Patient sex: M
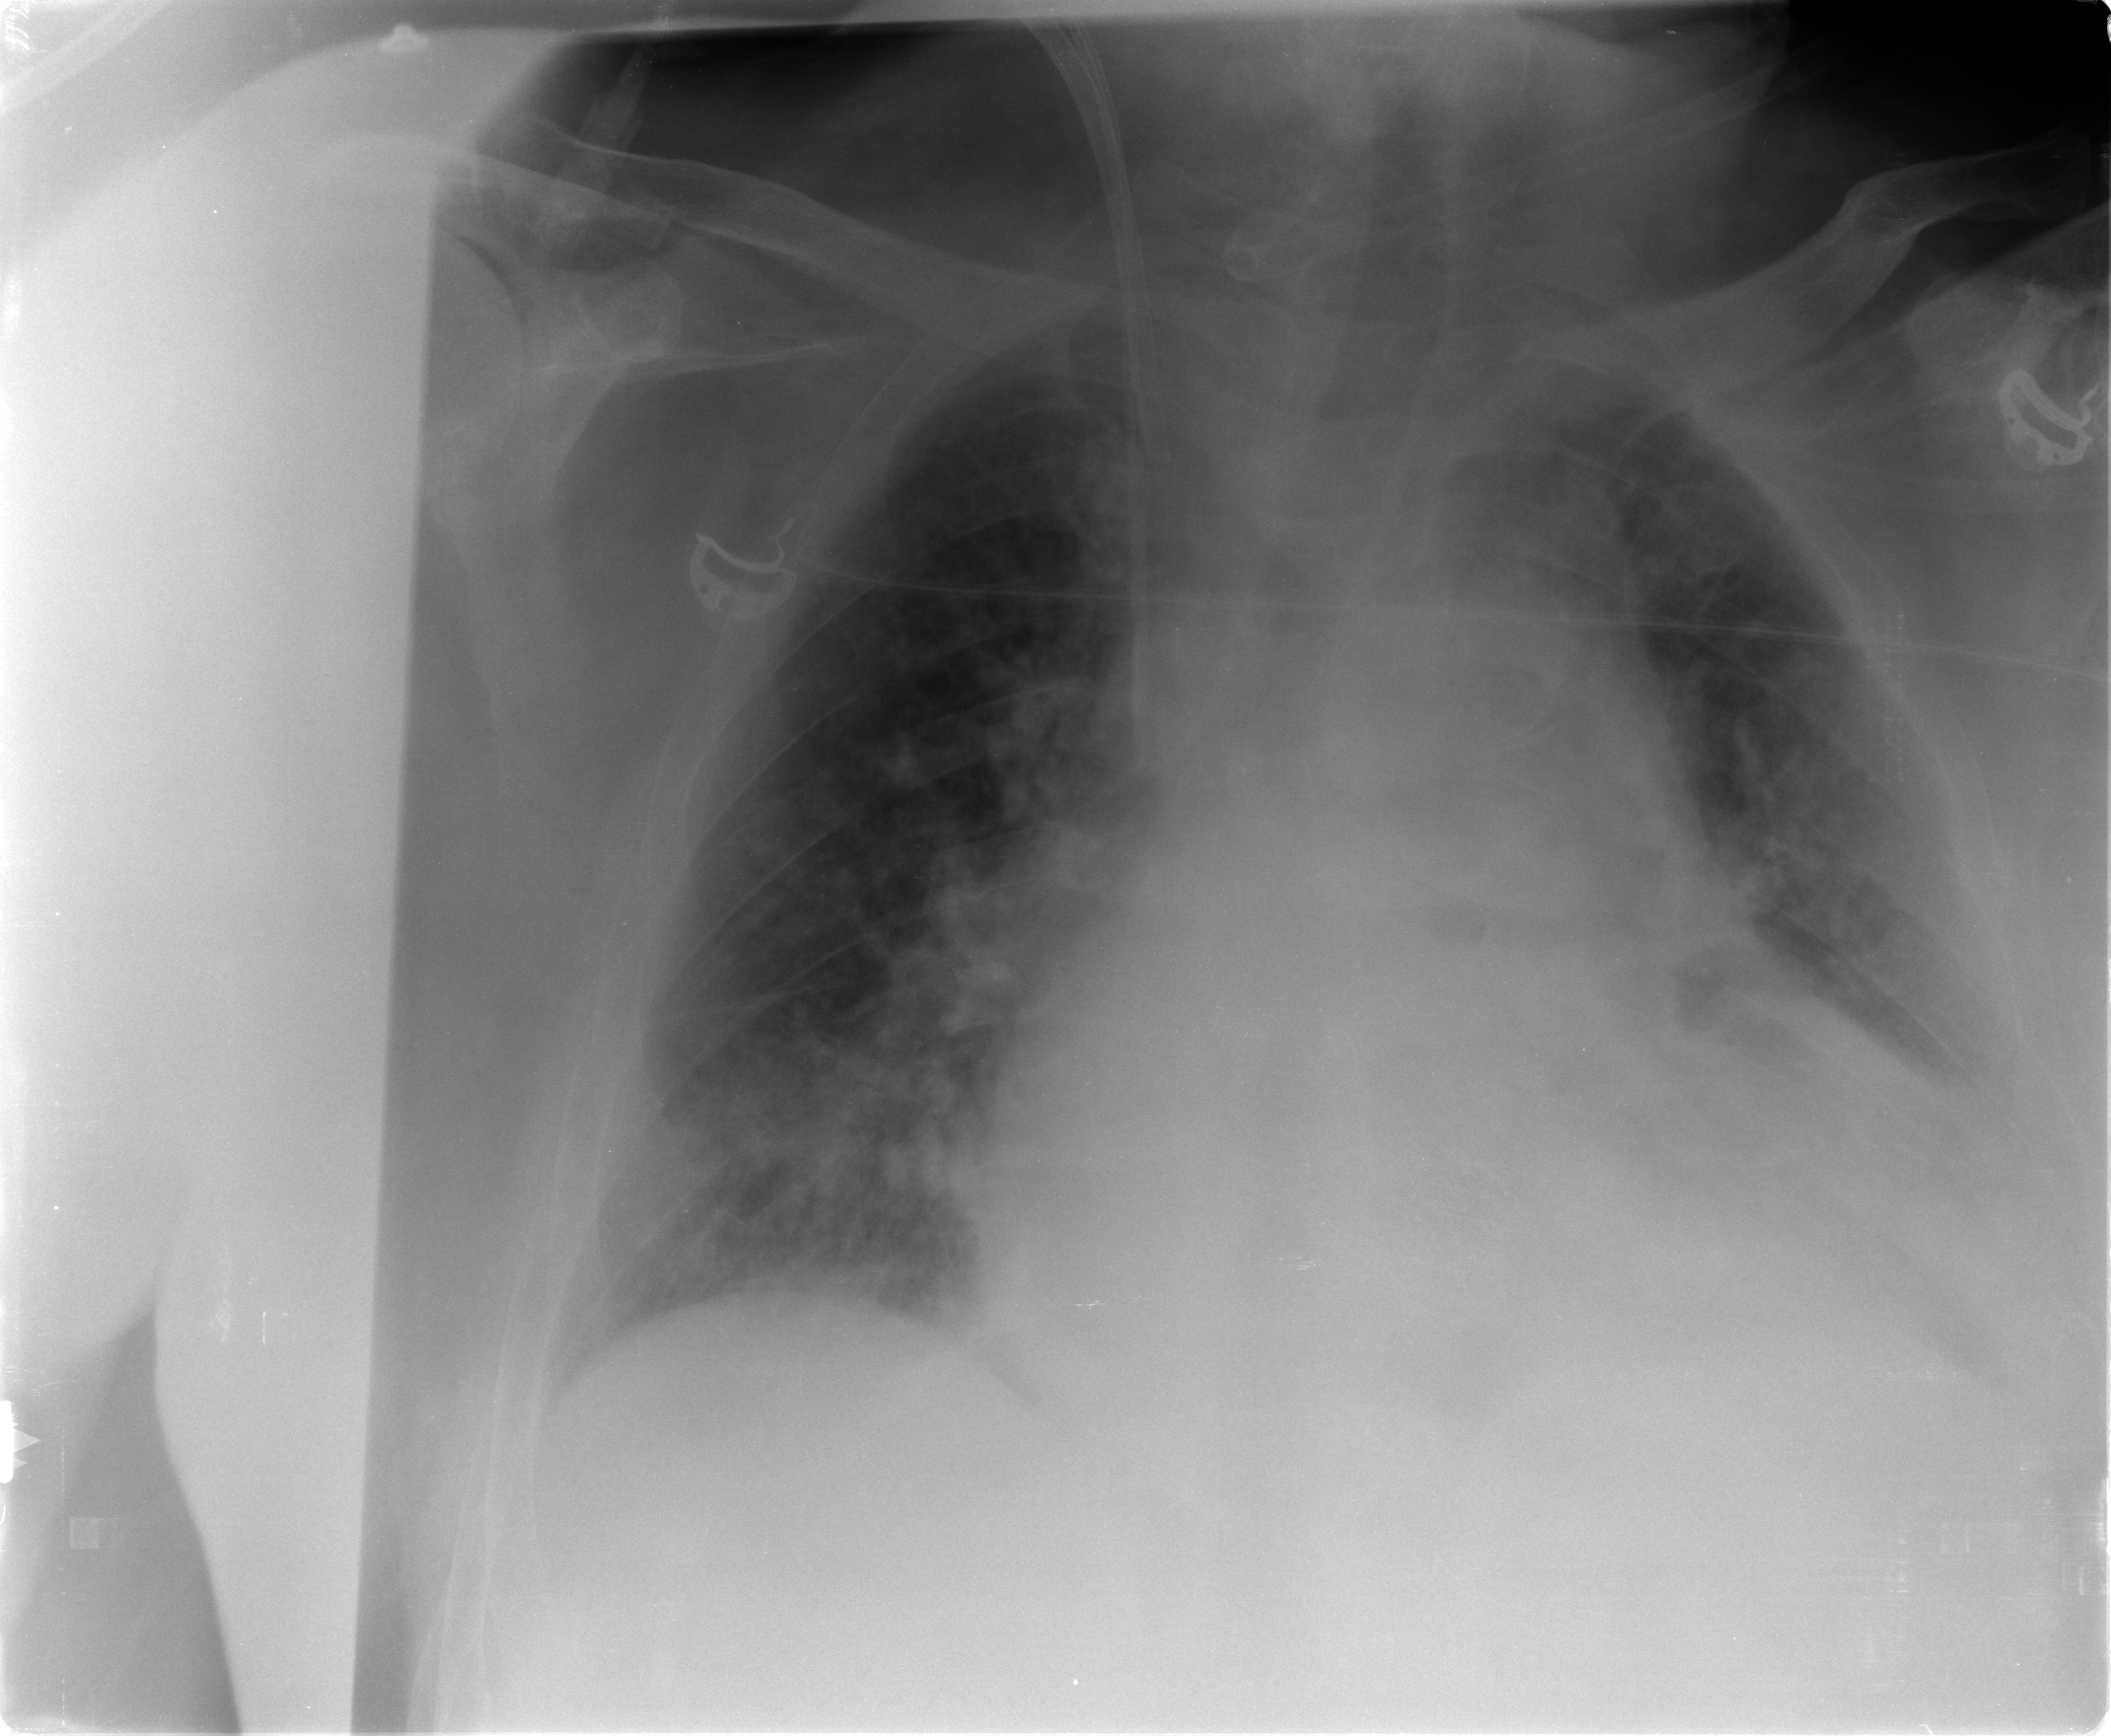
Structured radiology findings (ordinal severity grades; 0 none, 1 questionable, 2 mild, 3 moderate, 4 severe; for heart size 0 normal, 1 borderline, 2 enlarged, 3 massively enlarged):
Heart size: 2
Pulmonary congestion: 2
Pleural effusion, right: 0
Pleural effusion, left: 2
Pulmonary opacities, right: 2
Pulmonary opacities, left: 0
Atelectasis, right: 2
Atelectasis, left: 2